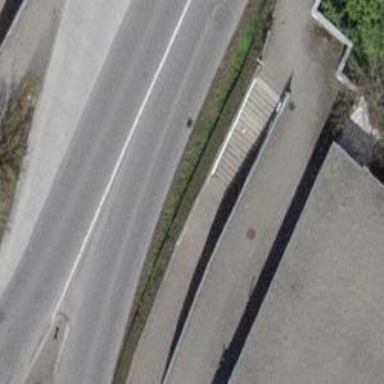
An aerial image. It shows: Footway tunnel with asphalt surface.